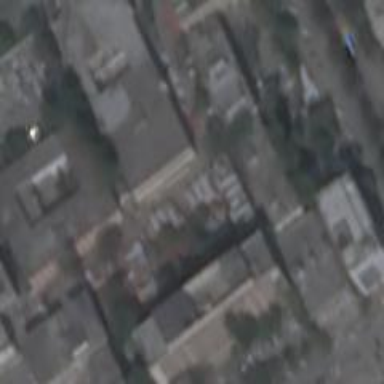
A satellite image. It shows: Building that serves as post office.